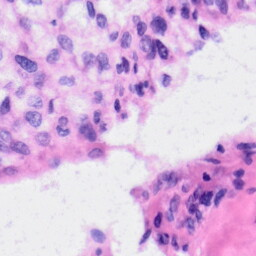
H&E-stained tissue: Liver